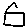
Label: house